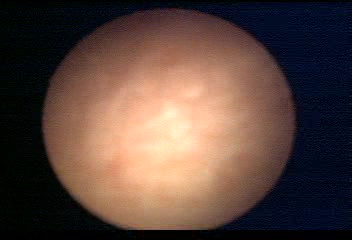
Modality: WLC
Class: Normal mucosa
Bladder cancer association: No